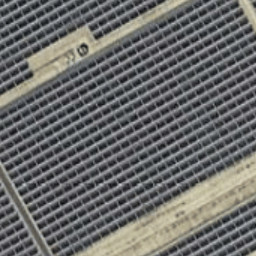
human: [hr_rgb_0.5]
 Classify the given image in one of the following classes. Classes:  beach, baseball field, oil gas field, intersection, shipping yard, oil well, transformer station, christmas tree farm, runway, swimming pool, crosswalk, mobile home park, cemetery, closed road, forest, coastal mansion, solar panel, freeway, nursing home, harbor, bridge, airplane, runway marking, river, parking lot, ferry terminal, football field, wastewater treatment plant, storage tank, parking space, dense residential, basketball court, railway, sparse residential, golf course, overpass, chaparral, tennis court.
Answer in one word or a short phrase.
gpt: solar panel